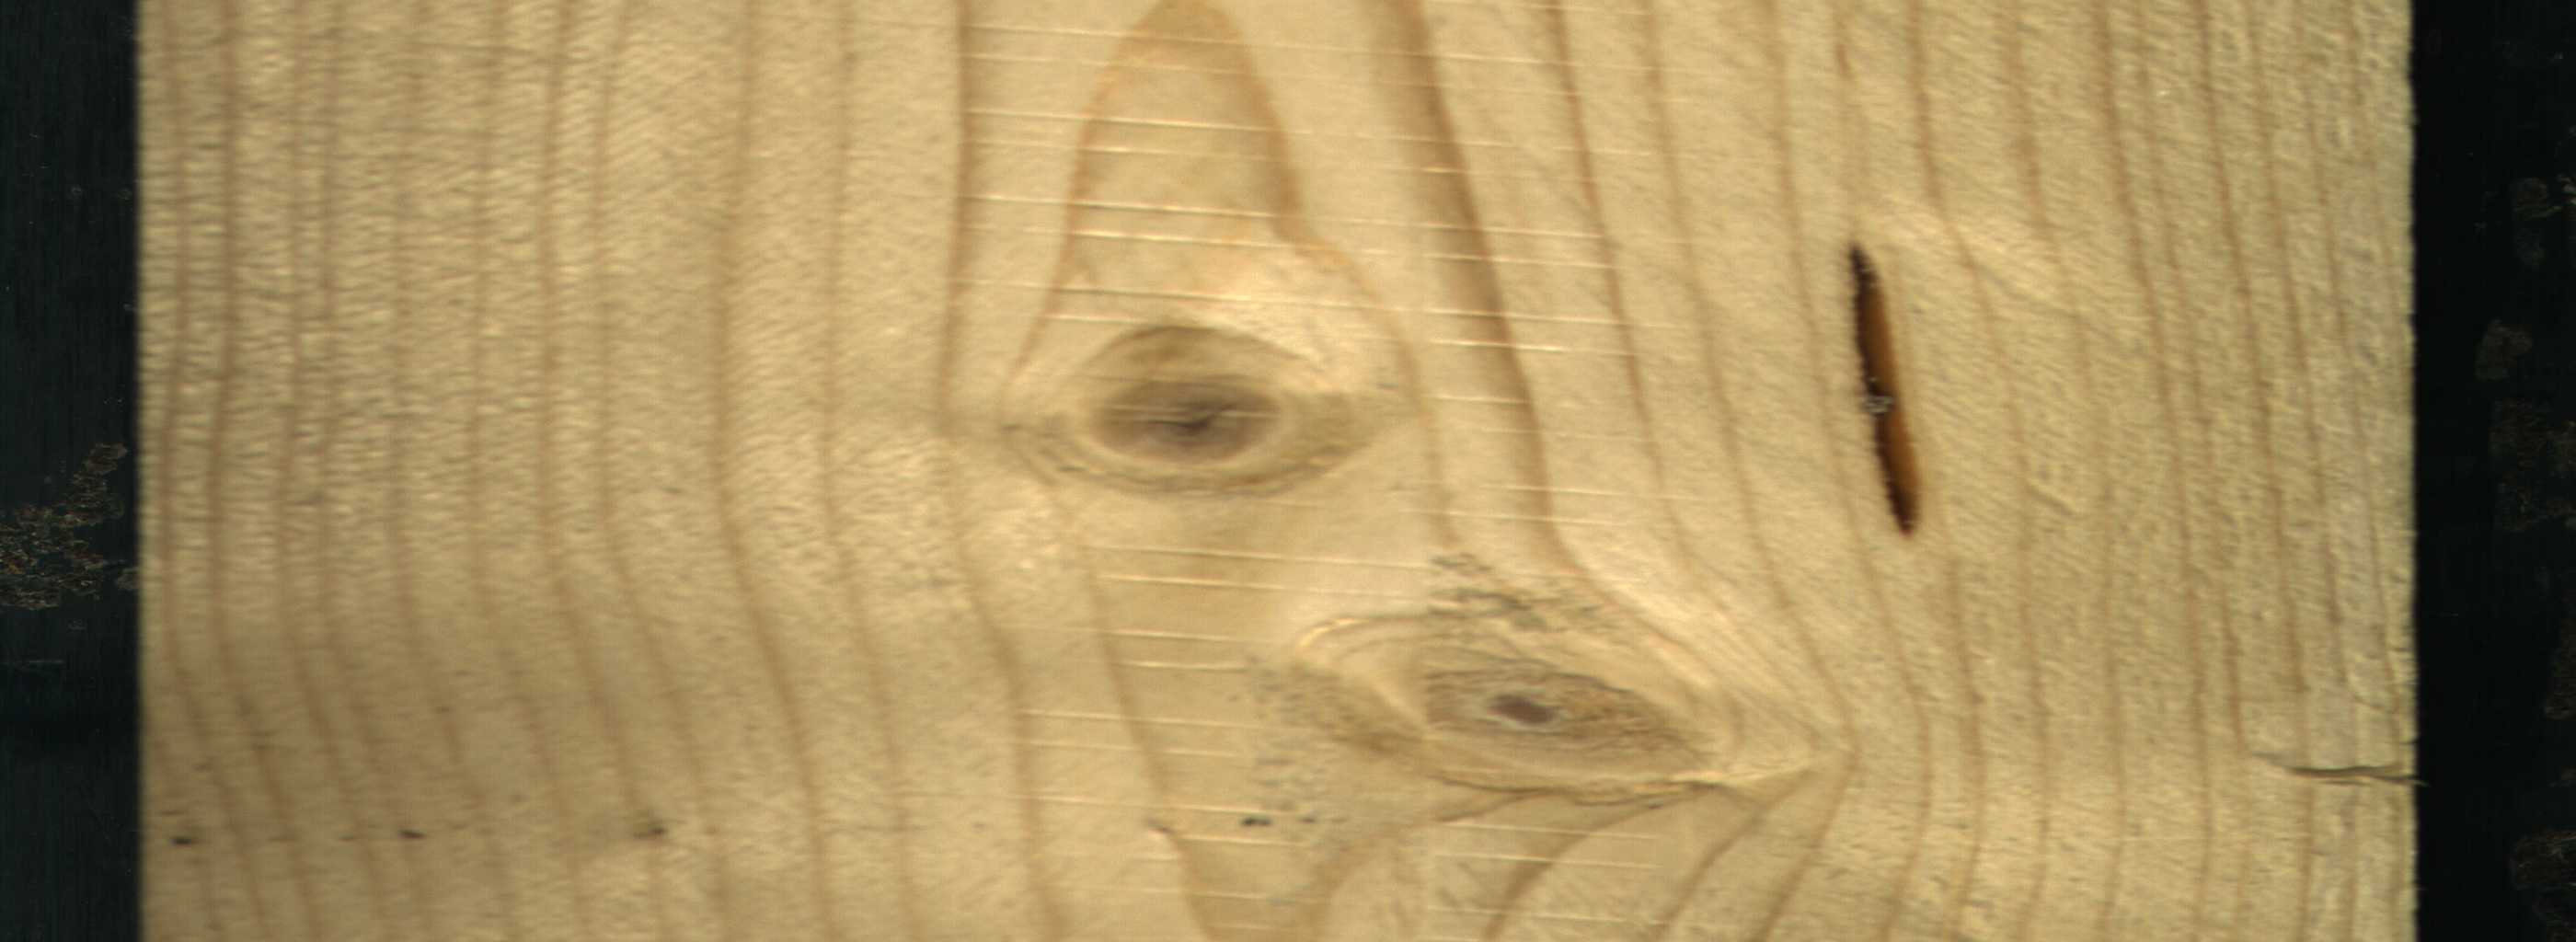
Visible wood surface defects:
resin
Live_Knot
Live_Knot